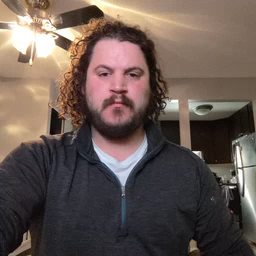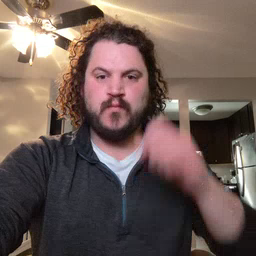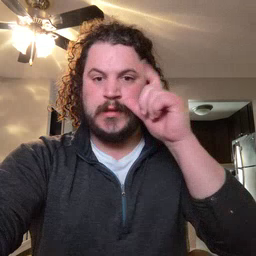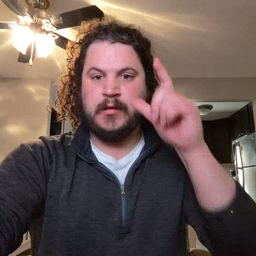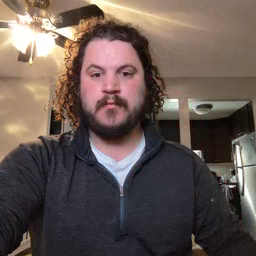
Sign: wake